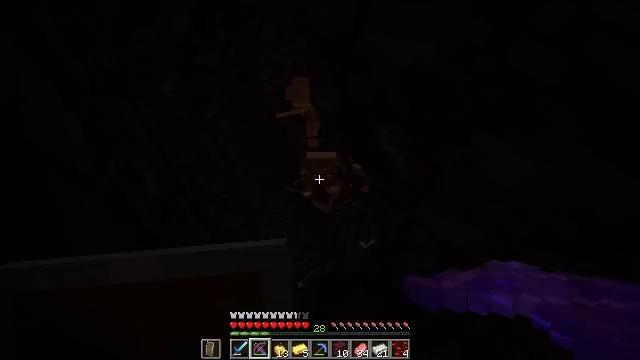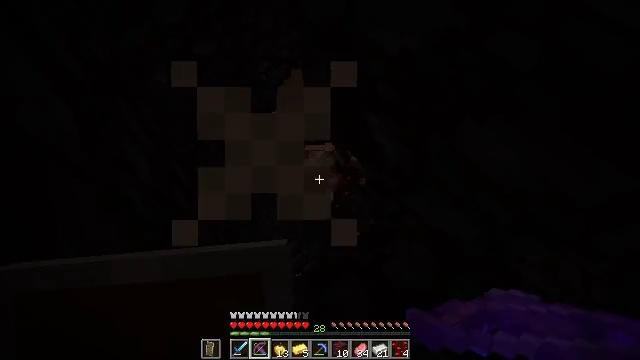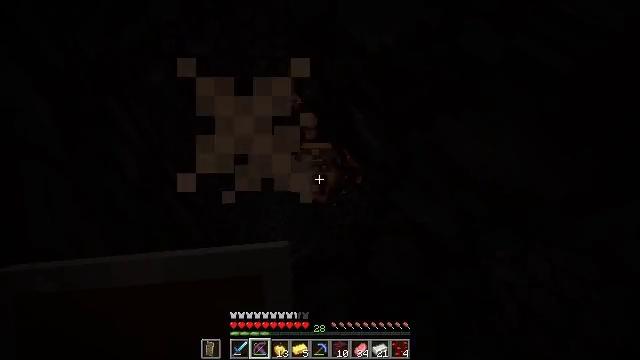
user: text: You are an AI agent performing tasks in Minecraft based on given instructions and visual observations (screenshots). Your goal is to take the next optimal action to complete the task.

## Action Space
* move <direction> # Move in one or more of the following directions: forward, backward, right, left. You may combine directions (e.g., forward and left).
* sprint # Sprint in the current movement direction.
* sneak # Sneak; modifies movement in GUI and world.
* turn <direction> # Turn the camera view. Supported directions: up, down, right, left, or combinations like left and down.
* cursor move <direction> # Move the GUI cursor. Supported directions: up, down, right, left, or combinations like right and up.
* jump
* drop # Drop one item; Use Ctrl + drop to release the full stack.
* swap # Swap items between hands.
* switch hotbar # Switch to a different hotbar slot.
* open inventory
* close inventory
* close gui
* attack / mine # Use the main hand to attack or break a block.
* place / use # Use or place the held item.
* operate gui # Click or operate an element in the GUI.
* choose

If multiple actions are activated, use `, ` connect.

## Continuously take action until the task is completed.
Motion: motion action
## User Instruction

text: Kill a piglin.
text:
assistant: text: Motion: move right, sneak, turn down
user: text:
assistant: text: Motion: move right, sneak
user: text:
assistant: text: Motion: sneak, use / place